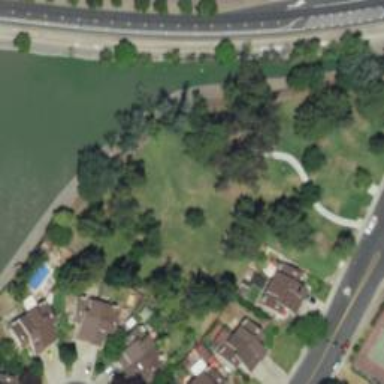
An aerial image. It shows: Park.